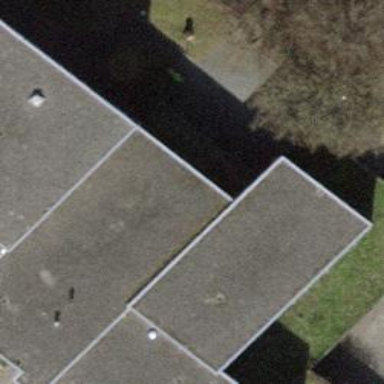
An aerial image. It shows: School.